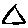
Label: triangle